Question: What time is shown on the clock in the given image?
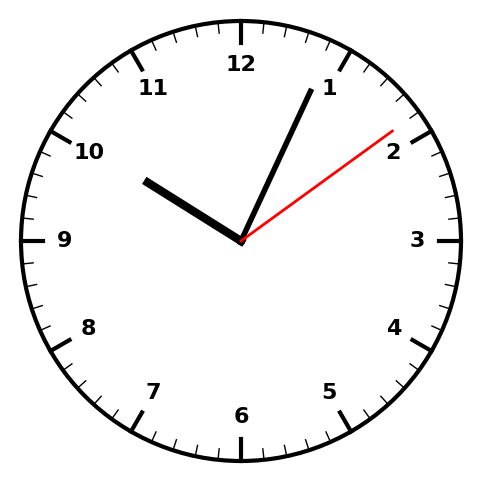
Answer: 10:04:09